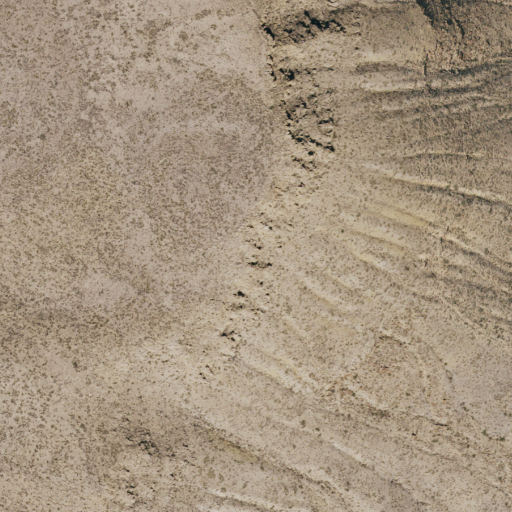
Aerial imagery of mountain in Texas named Little Flattop Mountain containing shrub and grassland